Question: I use Abbyy FineReader for ScanSnap to OCR a couple of scanned PDF files. The software claims it retains the original PDF images. The PDF file sizes pre-OCR and post-OCR are almost identical, which is good.
After the software is done, all PDF images appear anti-aliased in Acrobat X. Page navigation is much slower than before, and when I zoom in/out, the images first go to what looks like the pre-anti-aliasing version before quickly changing to anti-aliased images.
<URL>

I would like to get the original images without anti-aliasing back. Interestingly, when I open a single page from the anti-aliased PDF in Photoshop, there is no anti-aliasing and the image looks like the left one.
My limited PDF programming experience leads me to believe that Abbyy likely sets some kind of anti-alias flag for each image during OCR processing. How do I un-set this flag?
Any pointers to useful ideas would be much appreciated.
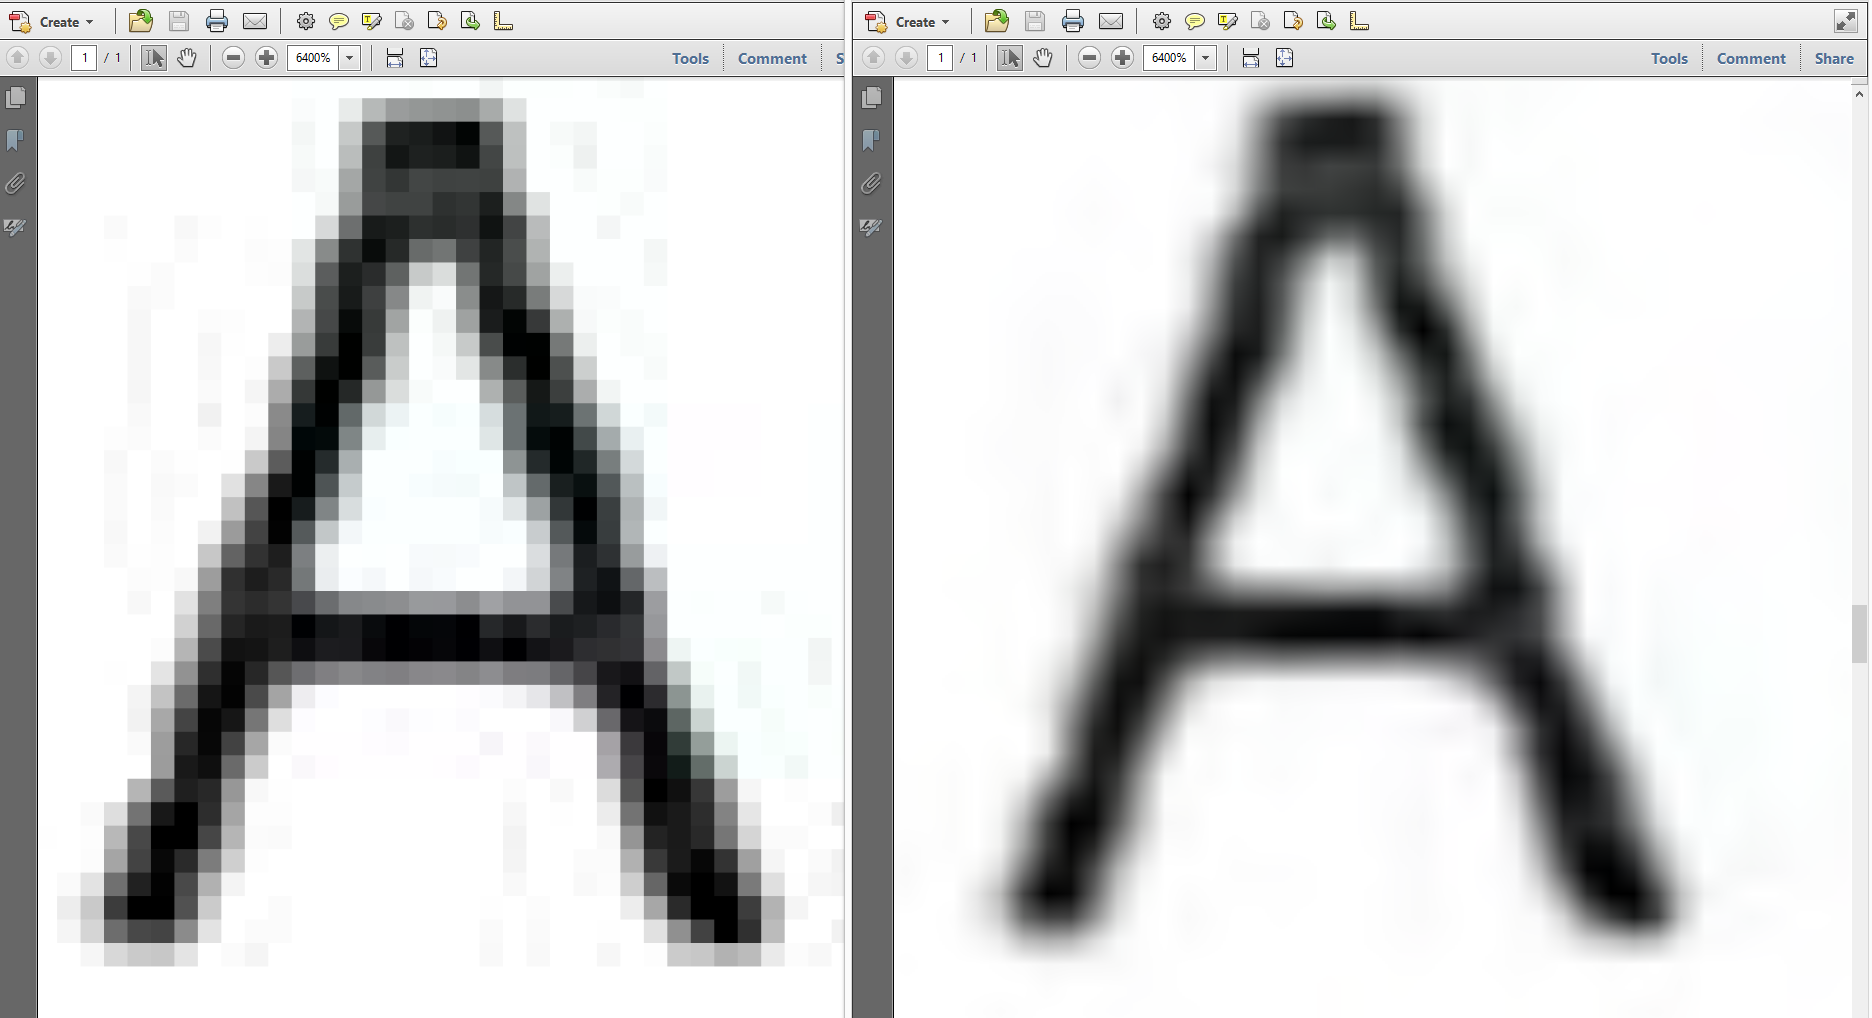
Answer: There is '/Interpolate true' entry in image dictionary of OCR-ed version, and that's what causes 'anti-aliasing'. Whether that (and not JPEG2000 instead of JPEG compression) is a cause of slow-down, you check on large enough files.
To un-set this key, the best would be to turn it off while creating a file, and if that's not possible, to write and run a small program in suitable language.
But, since your file doesn't sport 'compressed objects' and offending key is in plain view inside a file, in the spirit of 'job done quickly' you can simply process your file e.g. like this:
'''
perl -M-encoding -0777pe "s!/Interpolate true!' 'x17!ge" <in.pdf >out.pdf
'''